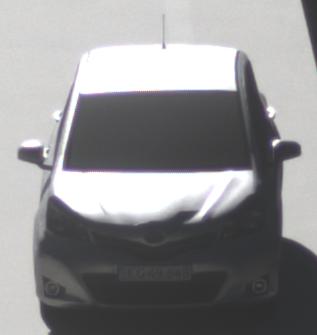
Make: Toyota
Model: Yaris 1.0
Detailed model: Yaris (XP9)
Model produced from: 2009/01
Model produced until: 2010/10
Doors: 3
Color: white
Road condition: dry road
Daytime: morning or afternoon
Contrast: high contrast